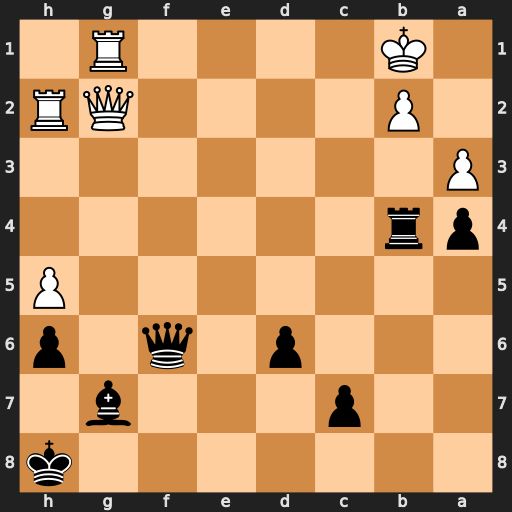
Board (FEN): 7k/2p3b1/3p1q1p/7P/pr6/P7/1P4QR/1K4R1
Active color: b
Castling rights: -
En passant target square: -
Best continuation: Qf5+ Ka1 Bxb2+ Qxb2+ Rxb2